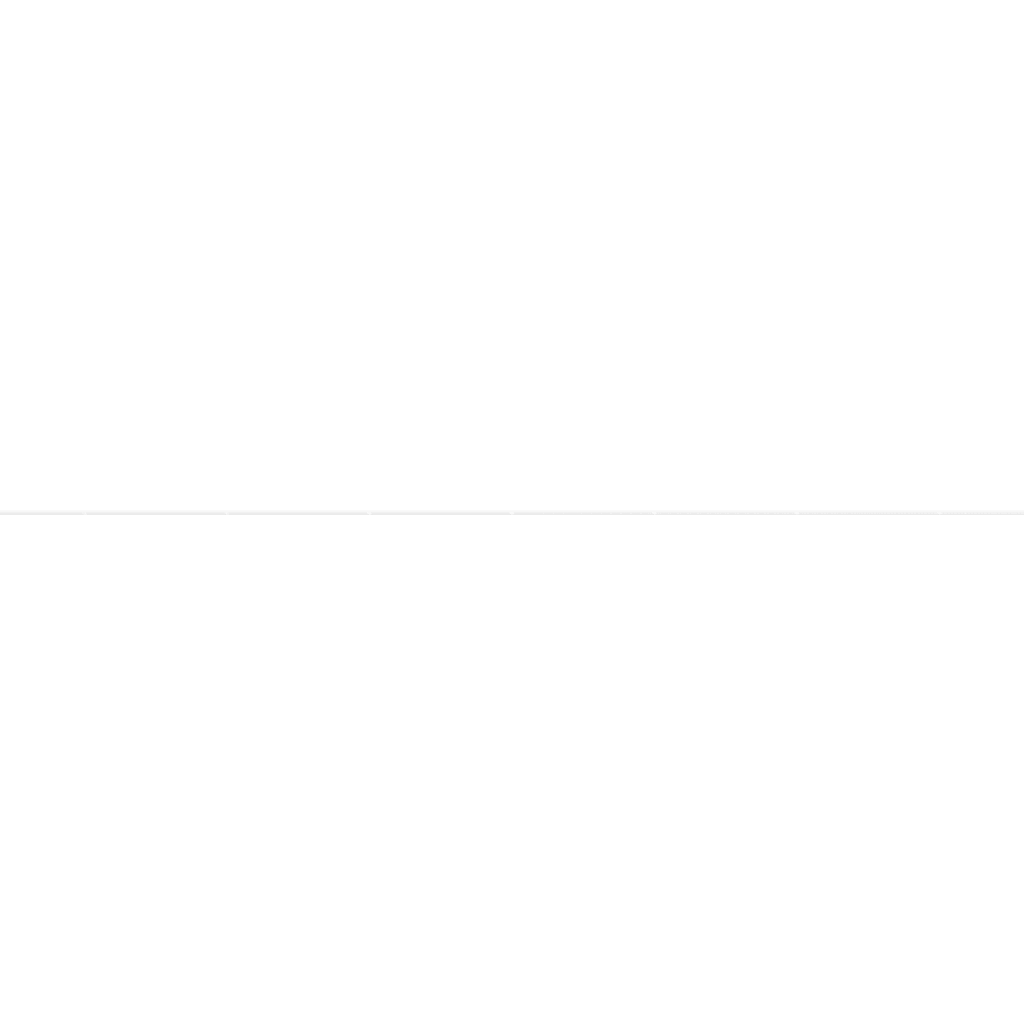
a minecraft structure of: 1000x11 Lava Tunnel bad low quality